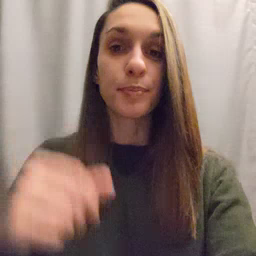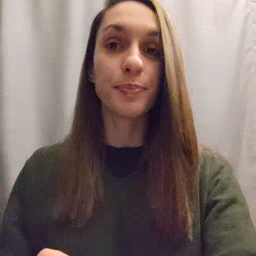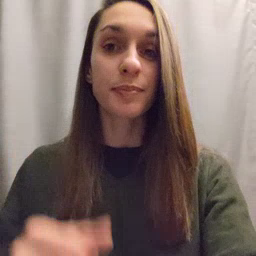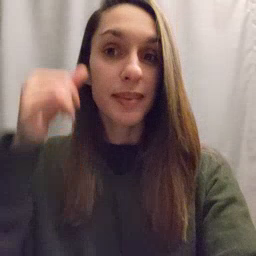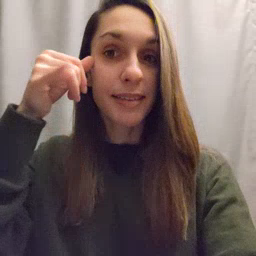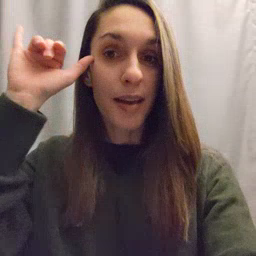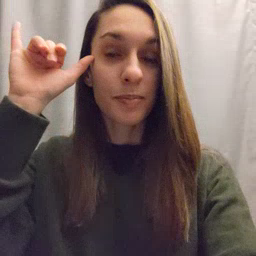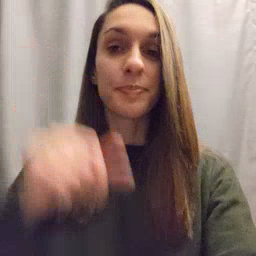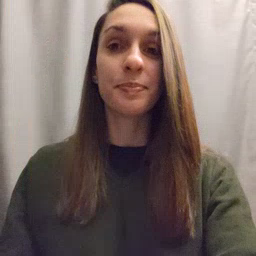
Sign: cow